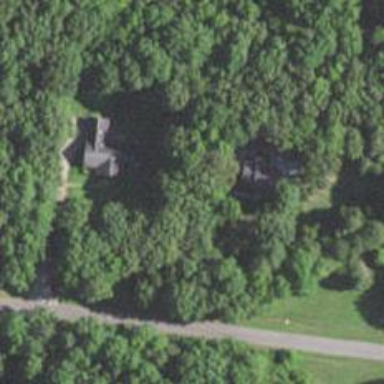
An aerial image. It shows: Driveway leading to service road.